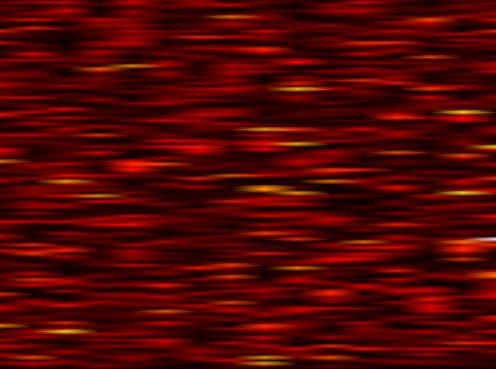
Label: FOFDM